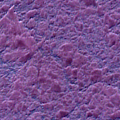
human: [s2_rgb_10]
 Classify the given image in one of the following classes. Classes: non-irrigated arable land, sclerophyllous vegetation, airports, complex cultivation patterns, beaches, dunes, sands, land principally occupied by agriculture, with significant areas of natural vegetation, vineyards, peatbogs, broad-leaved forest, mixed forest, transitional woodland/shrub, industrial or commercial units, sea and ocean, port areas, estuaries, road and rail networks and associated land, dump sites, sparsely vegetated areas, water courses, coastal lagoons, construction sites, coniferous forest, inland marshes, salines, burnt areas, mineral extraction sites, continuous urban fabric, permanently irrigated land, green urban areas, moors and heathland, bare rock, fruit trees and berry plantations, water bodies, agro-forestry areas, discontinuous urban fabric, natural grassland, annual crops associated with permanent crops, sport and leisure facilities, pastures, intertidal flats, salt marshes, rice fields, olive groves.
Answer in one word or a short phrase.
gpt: sea and ocean